Interaction volume radius: 5 \u00c5
Interaction volume height: 15 \u00c5
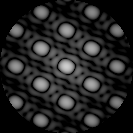
Disorder parameter: 0.003735